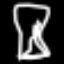
Label: hourglass